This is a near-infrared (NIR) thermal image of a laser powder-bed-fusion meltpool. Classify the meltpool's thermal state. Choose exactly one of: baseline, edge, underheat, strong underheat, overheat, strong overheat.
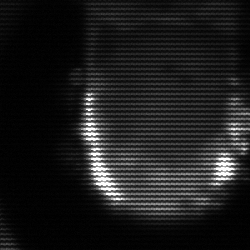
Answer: baseline